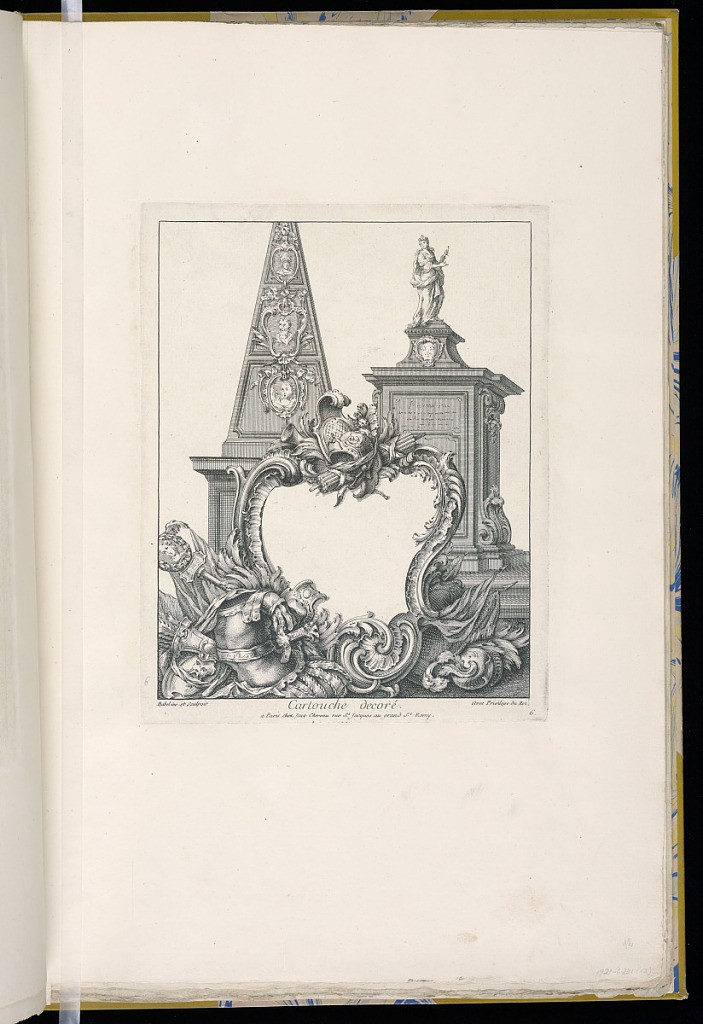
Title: Cartouche decoré
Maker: Pierre Edme Babel, French, 1720–1775
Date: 1743-1763
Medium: Etching on off-white laid paper
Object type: Print
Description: Rocaille cartouche in front of a pyramid and a statue of an allegorical female figure. In front of the cartouche are atributes of war, including arrows, body armor, and flags. The plate is signed and numbered.